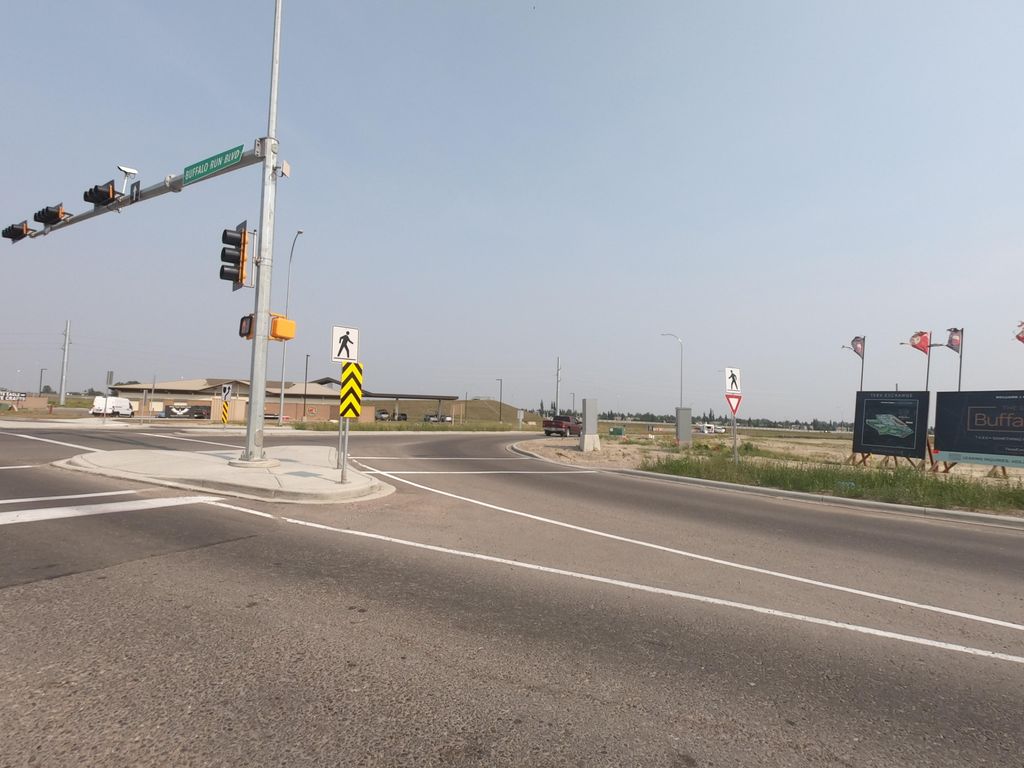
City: calgary